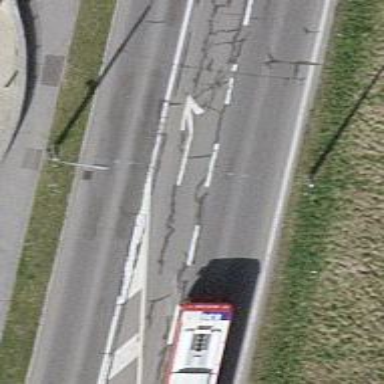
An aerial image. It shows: Secondary asphalt road with separate sidewalks. The road has trolley wires and lane markings.